Question: I have a multidimensional integral, which for completeness I have reproduced below. It comes from the computation of the second virial coefficient when there is significant anisotropy:

Here W is a function of all the variables. It is a known function, one which I can define a python function for.
How do I get 'scipy' to integrate this expression? I was thinking of chaining two triple quads (<URL> together, but I'm worried about performance and accuracy. Is there a higher dimensional integrator in 'scipy', one that can handle an arbitrary number of nested integrals? If not, what is the best way to do this?
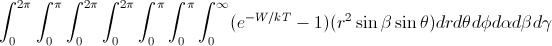
Answer: With a higher-dimensional integral like this, monte carlo methods are often a useful technique - they converge on the answer as the inverse square root of the number of function evaluations, which is better for higher dimension then you'll generally get out of even fairly sophisticated adaptive methods (unless you know something very specific about your integrand - symmetries that can be exploited, etc.)
The <URL>:
'''
import mcint
import random
import math
def w(r, theta, phi, alpha, beta, gamma):
return(-math.log(theta * beta))
def integrand(x):
r = x[0]
theta = x[1]
alpha = x[2]
beta = x[3]
gamma = x[4]
phi = x[5]
k = 1.
T = 1.
ww = w(r, theta, phi, alpha, beta, gamma)
return (math.exp(-ww/(k*T)) - 1.)*r*r*math.sin(beta)*math.sin(theta)
def sampler():
while True:
r = random.uniform(0.,1.)
theta = random.uniform(0.,2.*math.pi)
alpha = random.uniform(0.,2.*math.pi)
beta = random.uniform(0.,2.*math.pi)
gamma = random.uniform(0.,2.*math.pi)
phi = random.uniform(0.,math.pi)
yield (r, theta, alpha, beta, gamma, phi)
domainsize = math.pow(2*math.pi,4)*math.pi*1
expected = 16*math.pow(math.pi,5)/3.
for nmc in [1000, 10000, 100000, <PHONE>, <PHONE>, 100000000]:
random.seed(1)
result, error = mcint.integrate(integrand, sampler(), measure=domainsize, n=nmc)
diff = abs(result - expected)
print "Using n = ", nmc
print "Result = ", result, "estimated error = ", error
print "Known result = ", expected, " error = ", diff, " = ", 100.*diff/expected, "%"
print " "
'''
Running gives
'''
Using n = 1000
Result = <PHONE> estimated error = 399.360391622
Known result = <PHONE> error = 22.<PHONE> = <PHONE> %
Using n = 10000
Result = <PHONE> estimated error = 128.824988953
Known result = <PHONE> error = 2.<PHONE> = 0.<PHONE> %
Using n = 100000
Result = 1646.72936 estimated error = 41.<PHONE>
Known result = <PHONE> error = 14.<PHONE> = <PHONE> %
Using n = <PHONE>
Result = <PHONE> estimated error = 13.<PHONE>
Known result = <PHONE> error = 8.<PHONE> = 0.524899591322 %
Using n = <PHONE>
Result = <PHONE> estimated error = 4.<PHONE>
Known result = <PHONE> error = 3.<PHONE> = 0.209322647304 %
Using n = 100000000
Result = <PHONE> estimated error = <PHONE>
Known result = <PHONE> error = 0.506705620147 = 0.0310461413109 %
'''
You could greatly speed this up by vectorizing the random number generation, etc.
Of course, you can chain the triple integrals as you suggest:
'''
import numpy
import scipy.integrate
import math
def w(r, theta, phi, alpha, beta, gamma):
return(-math.log(theta * beta))
def integrand(phi, alpha, gamma, r, theta, beta):
ww = w(r, theta, phi, alpha, beta, gamma)
k = 1.
T = 1.
return (math.exp(-ww/(k*T)) - 1.)*r*r*math.sin(beta)*math.sin(theta)
# limits of integration
def zero(x, y=0):
return 0.
def one(x, y=0):
return 1.
def pi(x, y=0):
return math.pi
def twopi(x, y=0):
return 2.*math.pi
# integrate over phi [0, Pi), alpha [0, 2 Pi), gamma [0, 2 Pi)
def secondIntegrals(r, theta, beta):
res, err = scipy.integrate.tplquad(integrand, 0., 2.*math.pi, zero, twopi, zero, pi, args=(r, theta, beta))
return res
# integrate over r [0, 1), beta [0, 2 Pi), theta [0, 2 Pi)
def integral():
return scipy.integrate.tplquad(secondIntegrals, 0., 2.*math.pi, zero, twopi, zero, one)
expected = 16*math.pow(math.pi,5)/3.
result, err = integral()
diff = abs(result - expected)
print "Result = ", result, " estimated error = ", err
print "Known result = ", expected, " error = ", diff, " = ", 100.*diff/expected, "%"
'''
which is slow but gives very good results for this simple case. Which is better is going to come down to how complicated your 'W' is and what your accuracy requirements are. Simple (fast to evaluate) W with high accuracy will push you to this sort of method; complicated (slow to evaluate) W with moderate accuracy requirements will push you towards MC techniques.
'''
Result = <PHONE> estimated error = 3.59054059995e-11
Known result = <PHONE> error = 4.54747350886e-13 = 2.7862628625e-14 %
'''